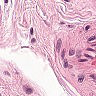
Metastatic tissue present: no